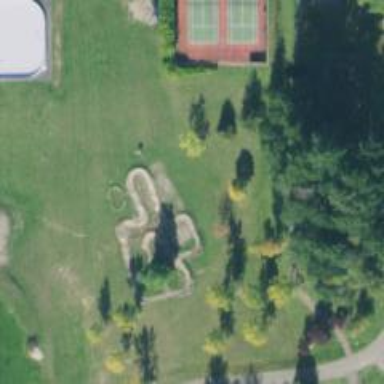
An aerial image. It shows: Fitness station on leisure land for cycling activities.